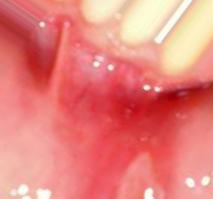
Condition: Mouth Ulcer